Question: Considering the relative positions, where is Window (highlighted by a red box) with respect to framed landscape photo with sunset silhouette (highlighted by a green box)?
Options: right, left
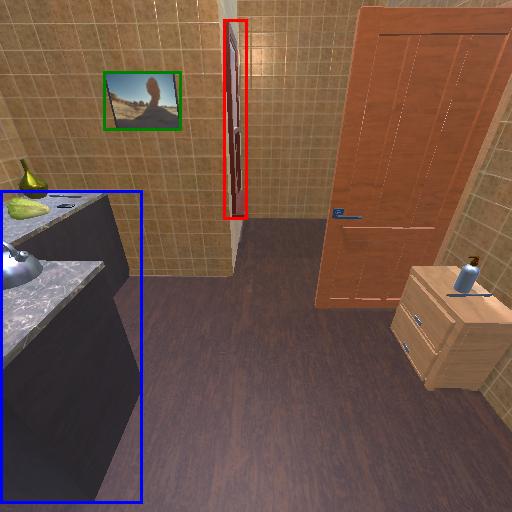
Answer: right